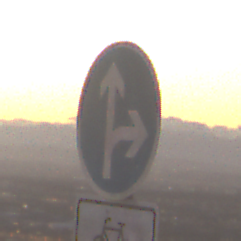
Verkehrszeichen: VorgeschriebeneFahrtrichtungGeradeausOderRechts
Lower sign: EinspurigeFahrzeugeFrei1
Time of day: Dawn
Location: Outdoor (RoadRail)
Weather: Clear
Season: NotSpecified
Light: Natural